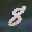
Label: 8